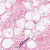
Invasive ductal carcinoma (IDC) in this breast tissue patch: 0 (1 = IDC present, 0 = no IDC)